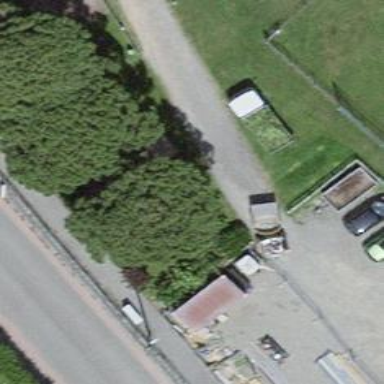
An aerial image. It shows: Picnic table located in leisure land area.